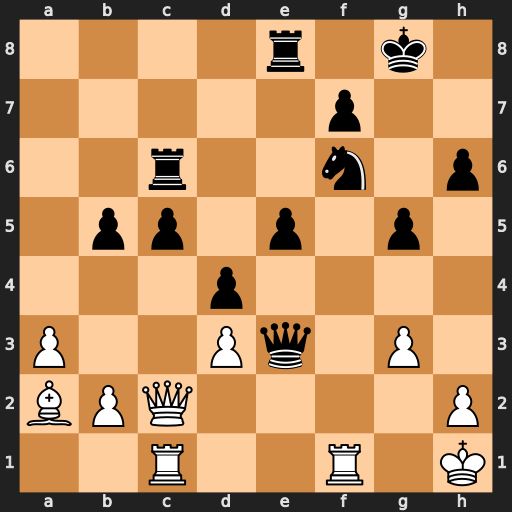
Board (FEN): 4r1k1/5p2/2r2n1p/1pp1p1p1/3p4/P2Pq1P1/BPQ4P/2R2R1K
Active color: w
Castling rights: -
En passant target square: -
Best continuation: Rce1 Qxe1 Rxe1